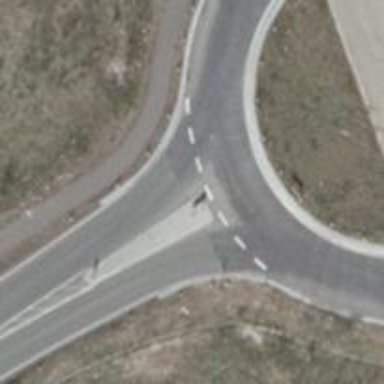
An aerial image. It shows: Asphalt road classified as primary highway.